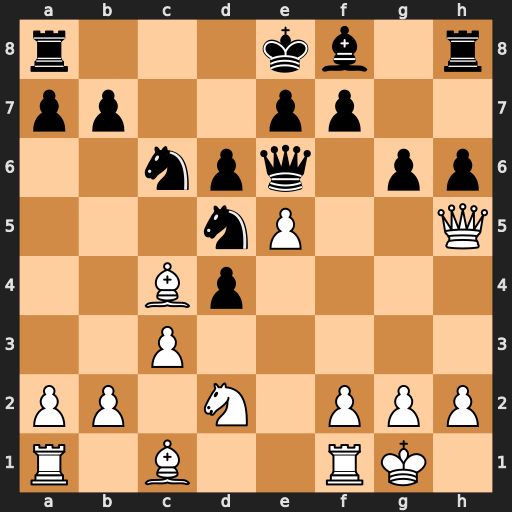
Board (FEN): r3kb1r/pp2pp2/2npq1pp/3nP2Q/2Bp4/2P5/PP1N1PPP/R1B2RK1
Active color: w
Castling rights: kq
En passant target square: -
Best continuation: Qf3 Nxe5 Qxd5 Qxd5 Bxd5